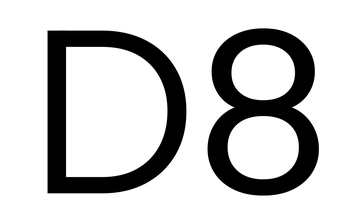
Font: InstrumentSans_Regular